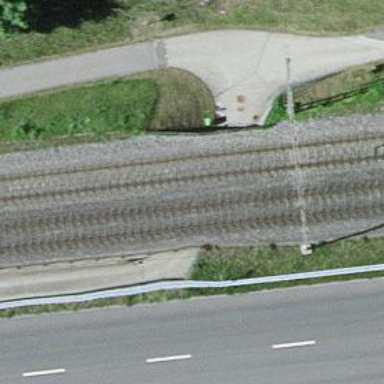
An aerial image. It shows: Footway passing through tunnel.